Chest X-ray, AP view. Patient: 73 years old, sex F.
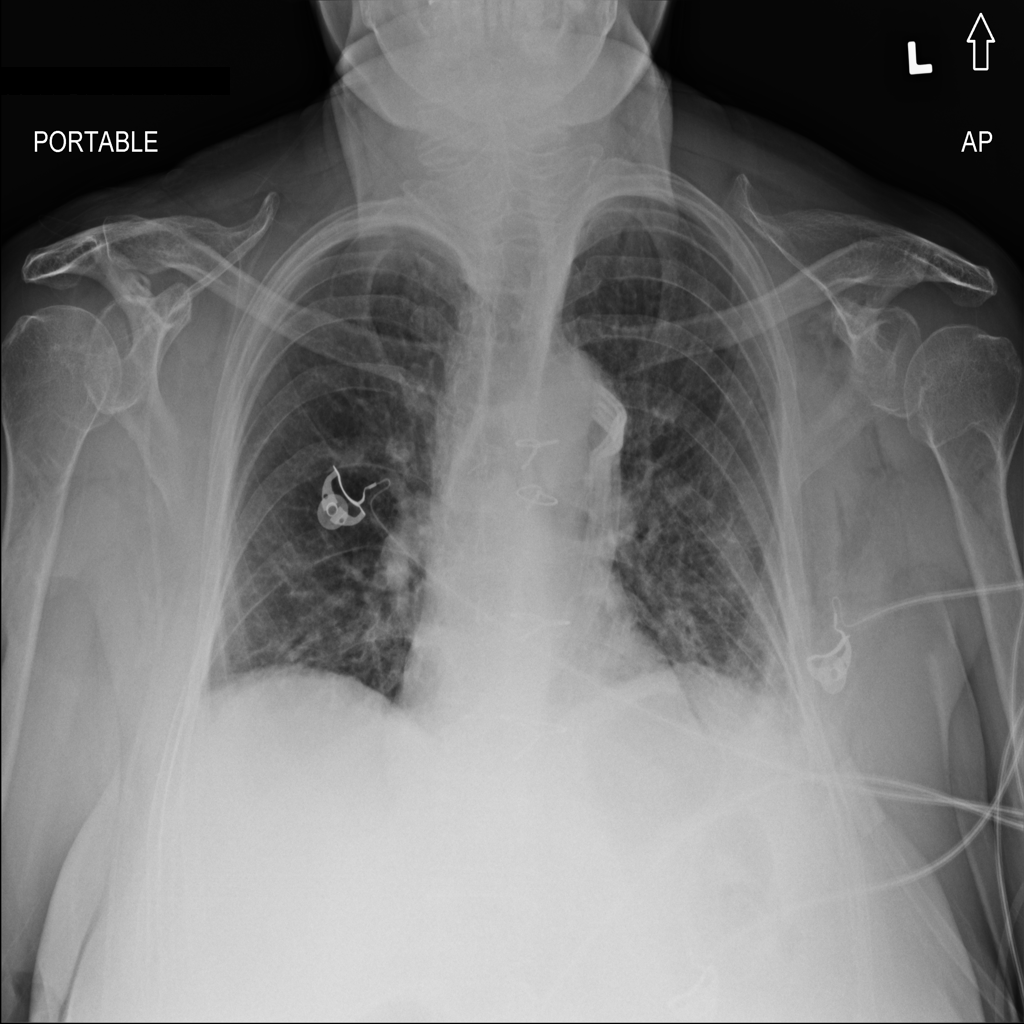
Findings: No Finding